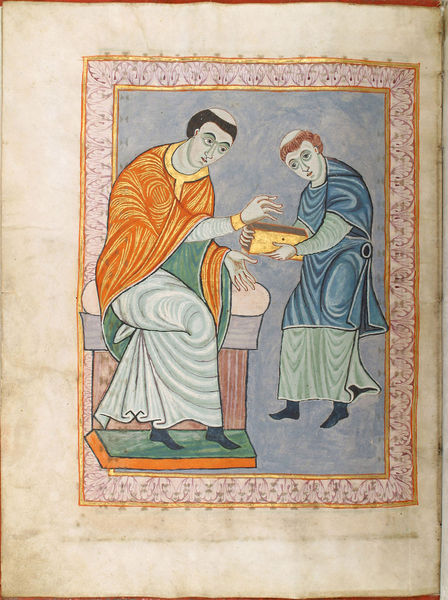
Titel: Gerocodex, Perikopenbuch
Institution: Darmstadt, Hessische Landesbibliothek
Schlagwörter: blau, gelb, grün, bunt, grau, männer, orange, stuhl, zeichnung, ornament, rahmen, bild, hände, gold, gewänder, sitz, thron, podest, truhe, buch, druck, illustration, gebet, mönch, mönche, miniatur, handschrift, schatz, tonsur, buchillustration, buchmalerei, m, $, mö, translation, möüänch, l,k0